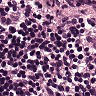
Metastatic tissue present: no